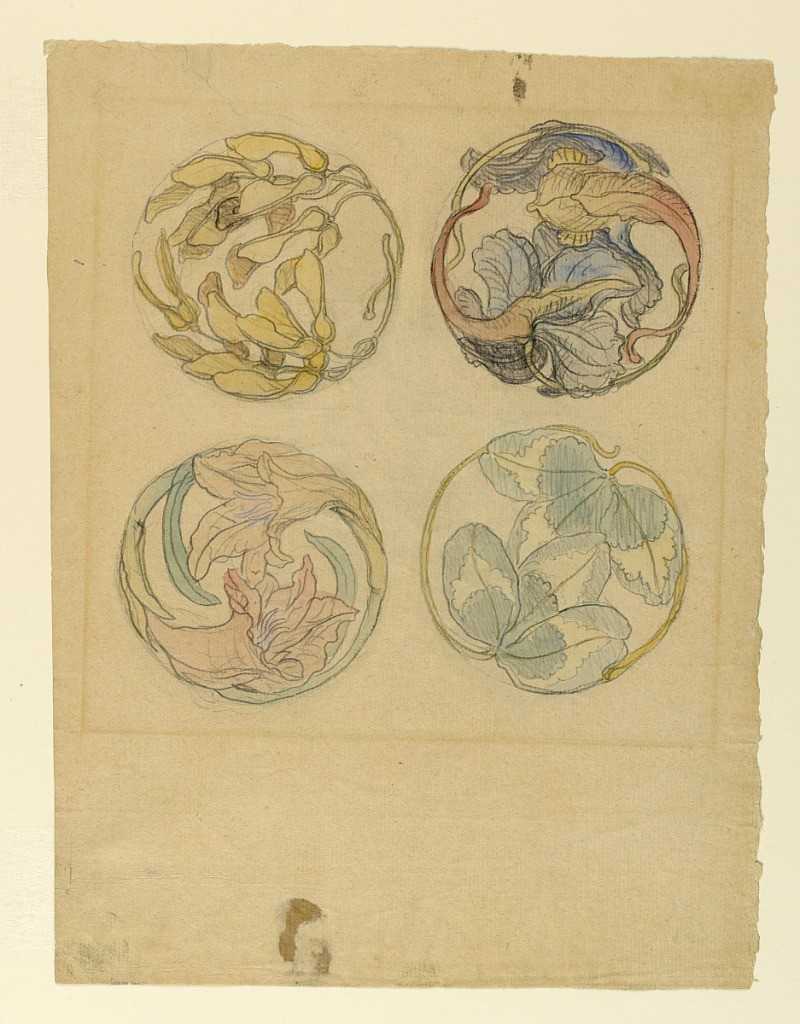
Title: Flower Studies (Four Designs for Circular Ornaments)
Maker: Samuel Colman, American, 1832–1920
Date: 1880–90
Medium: Recto: Brush and watercolor, graphite on beige laid paper Verso: Graphite on paper
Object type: Drawing
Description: Horizontal view of ornaments composed of two petals and leaves at left; of two boughs with maple leaf seeds at right; in the top row of two leaf boughs, at left, of several boughs with leaves and a petal at rght in the bottom row.

Verso: A big castle on top of a hill, at center, sloping downward toward the right and the foreground, where two men with spears are shown.